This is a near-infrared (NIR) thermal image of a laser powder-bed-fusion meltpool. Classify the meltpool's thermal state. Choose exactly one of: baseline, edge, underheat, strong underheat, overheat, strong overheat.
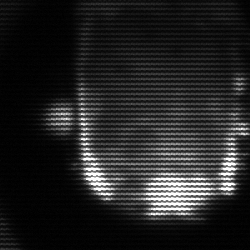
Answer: baseline